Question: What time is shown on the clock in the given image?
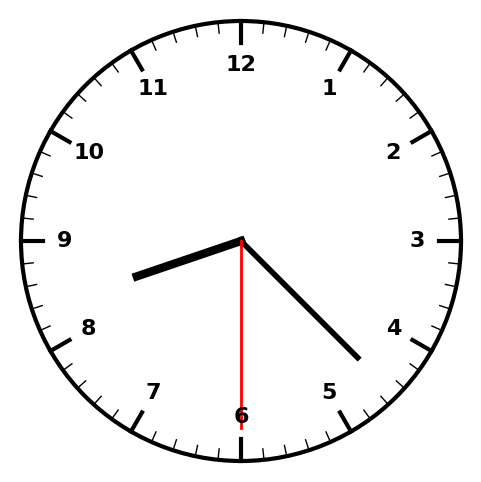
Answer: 08:22:30